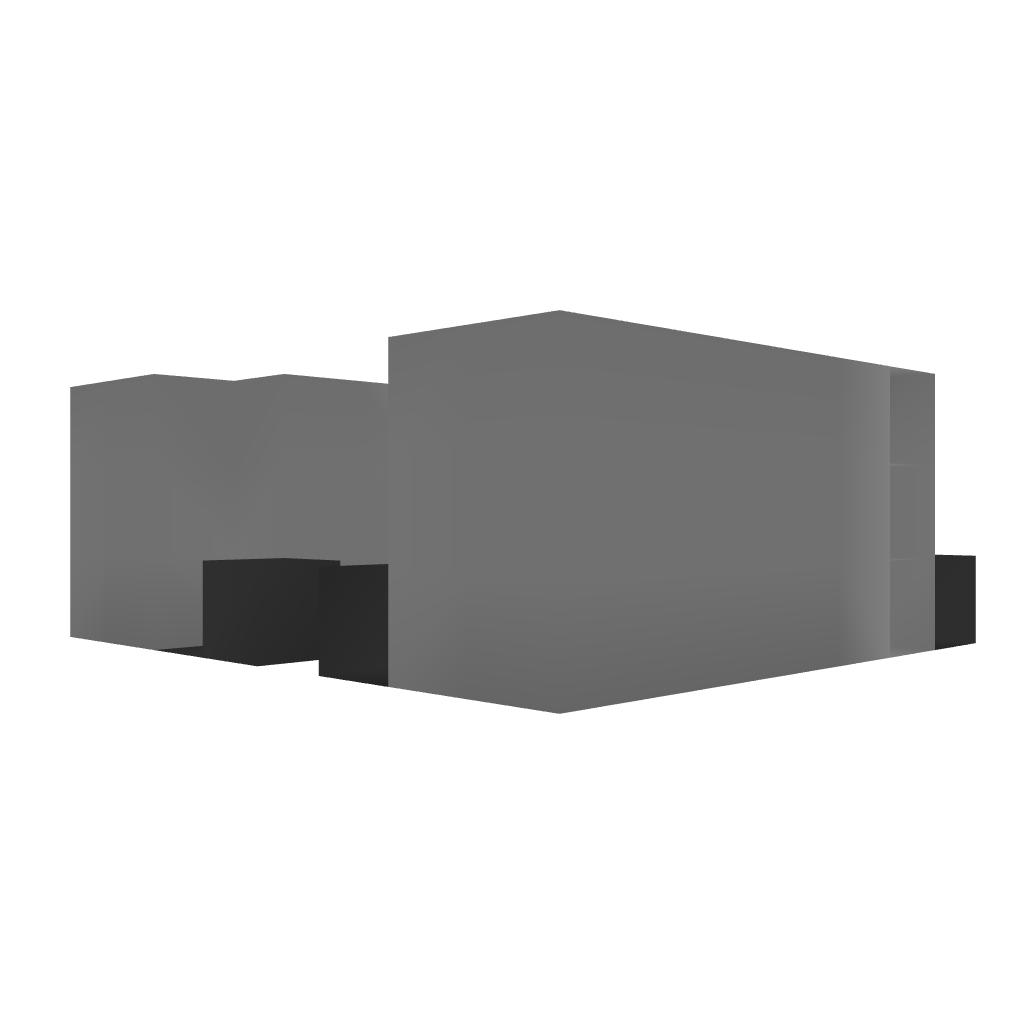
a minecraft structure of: Trap for noobs